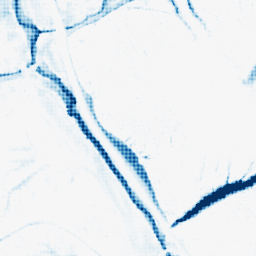
Category: morphological
Decomposition family: morphological_ellipse
Decomposition parameters: operation: closing
width: 20
height: 20
Upsampling method: sinc_hamming
Upsampling parameters: scale: 8
kernel_size: 8
Upsampling scale: 8